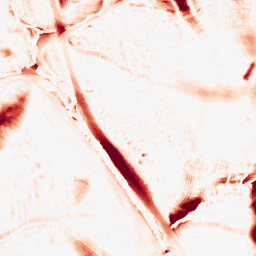
Category: morphological
Decomposition family: morphological_ellipse
Decomposition parameters: operation: opening
width: 30
height: 50
Upsampling method: edge_directed
Upsampling parameters: scale: 4
Upsampling scale: 4